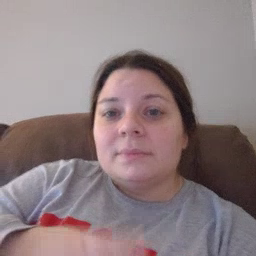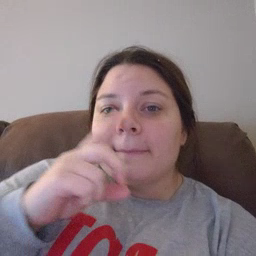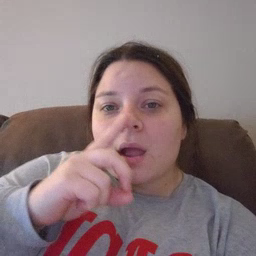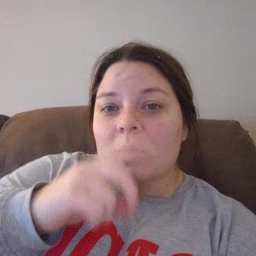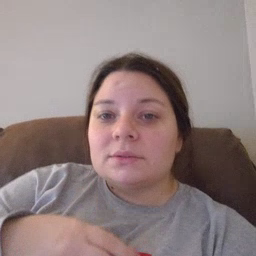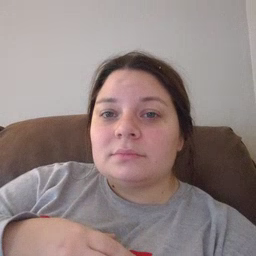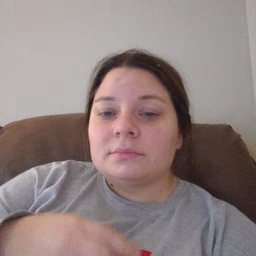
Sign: mouse